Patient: sex M, age 66
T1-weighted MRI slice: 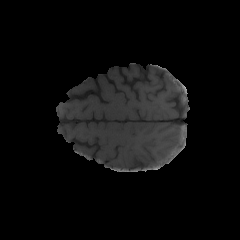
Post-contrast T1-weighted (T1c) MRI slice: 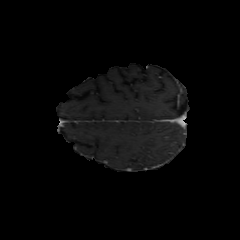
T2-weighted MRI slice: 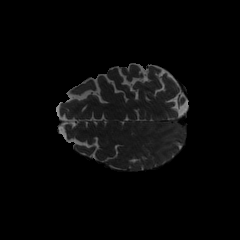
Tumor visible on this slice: no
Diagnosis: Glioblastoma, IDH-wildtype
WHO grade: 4